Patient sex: M
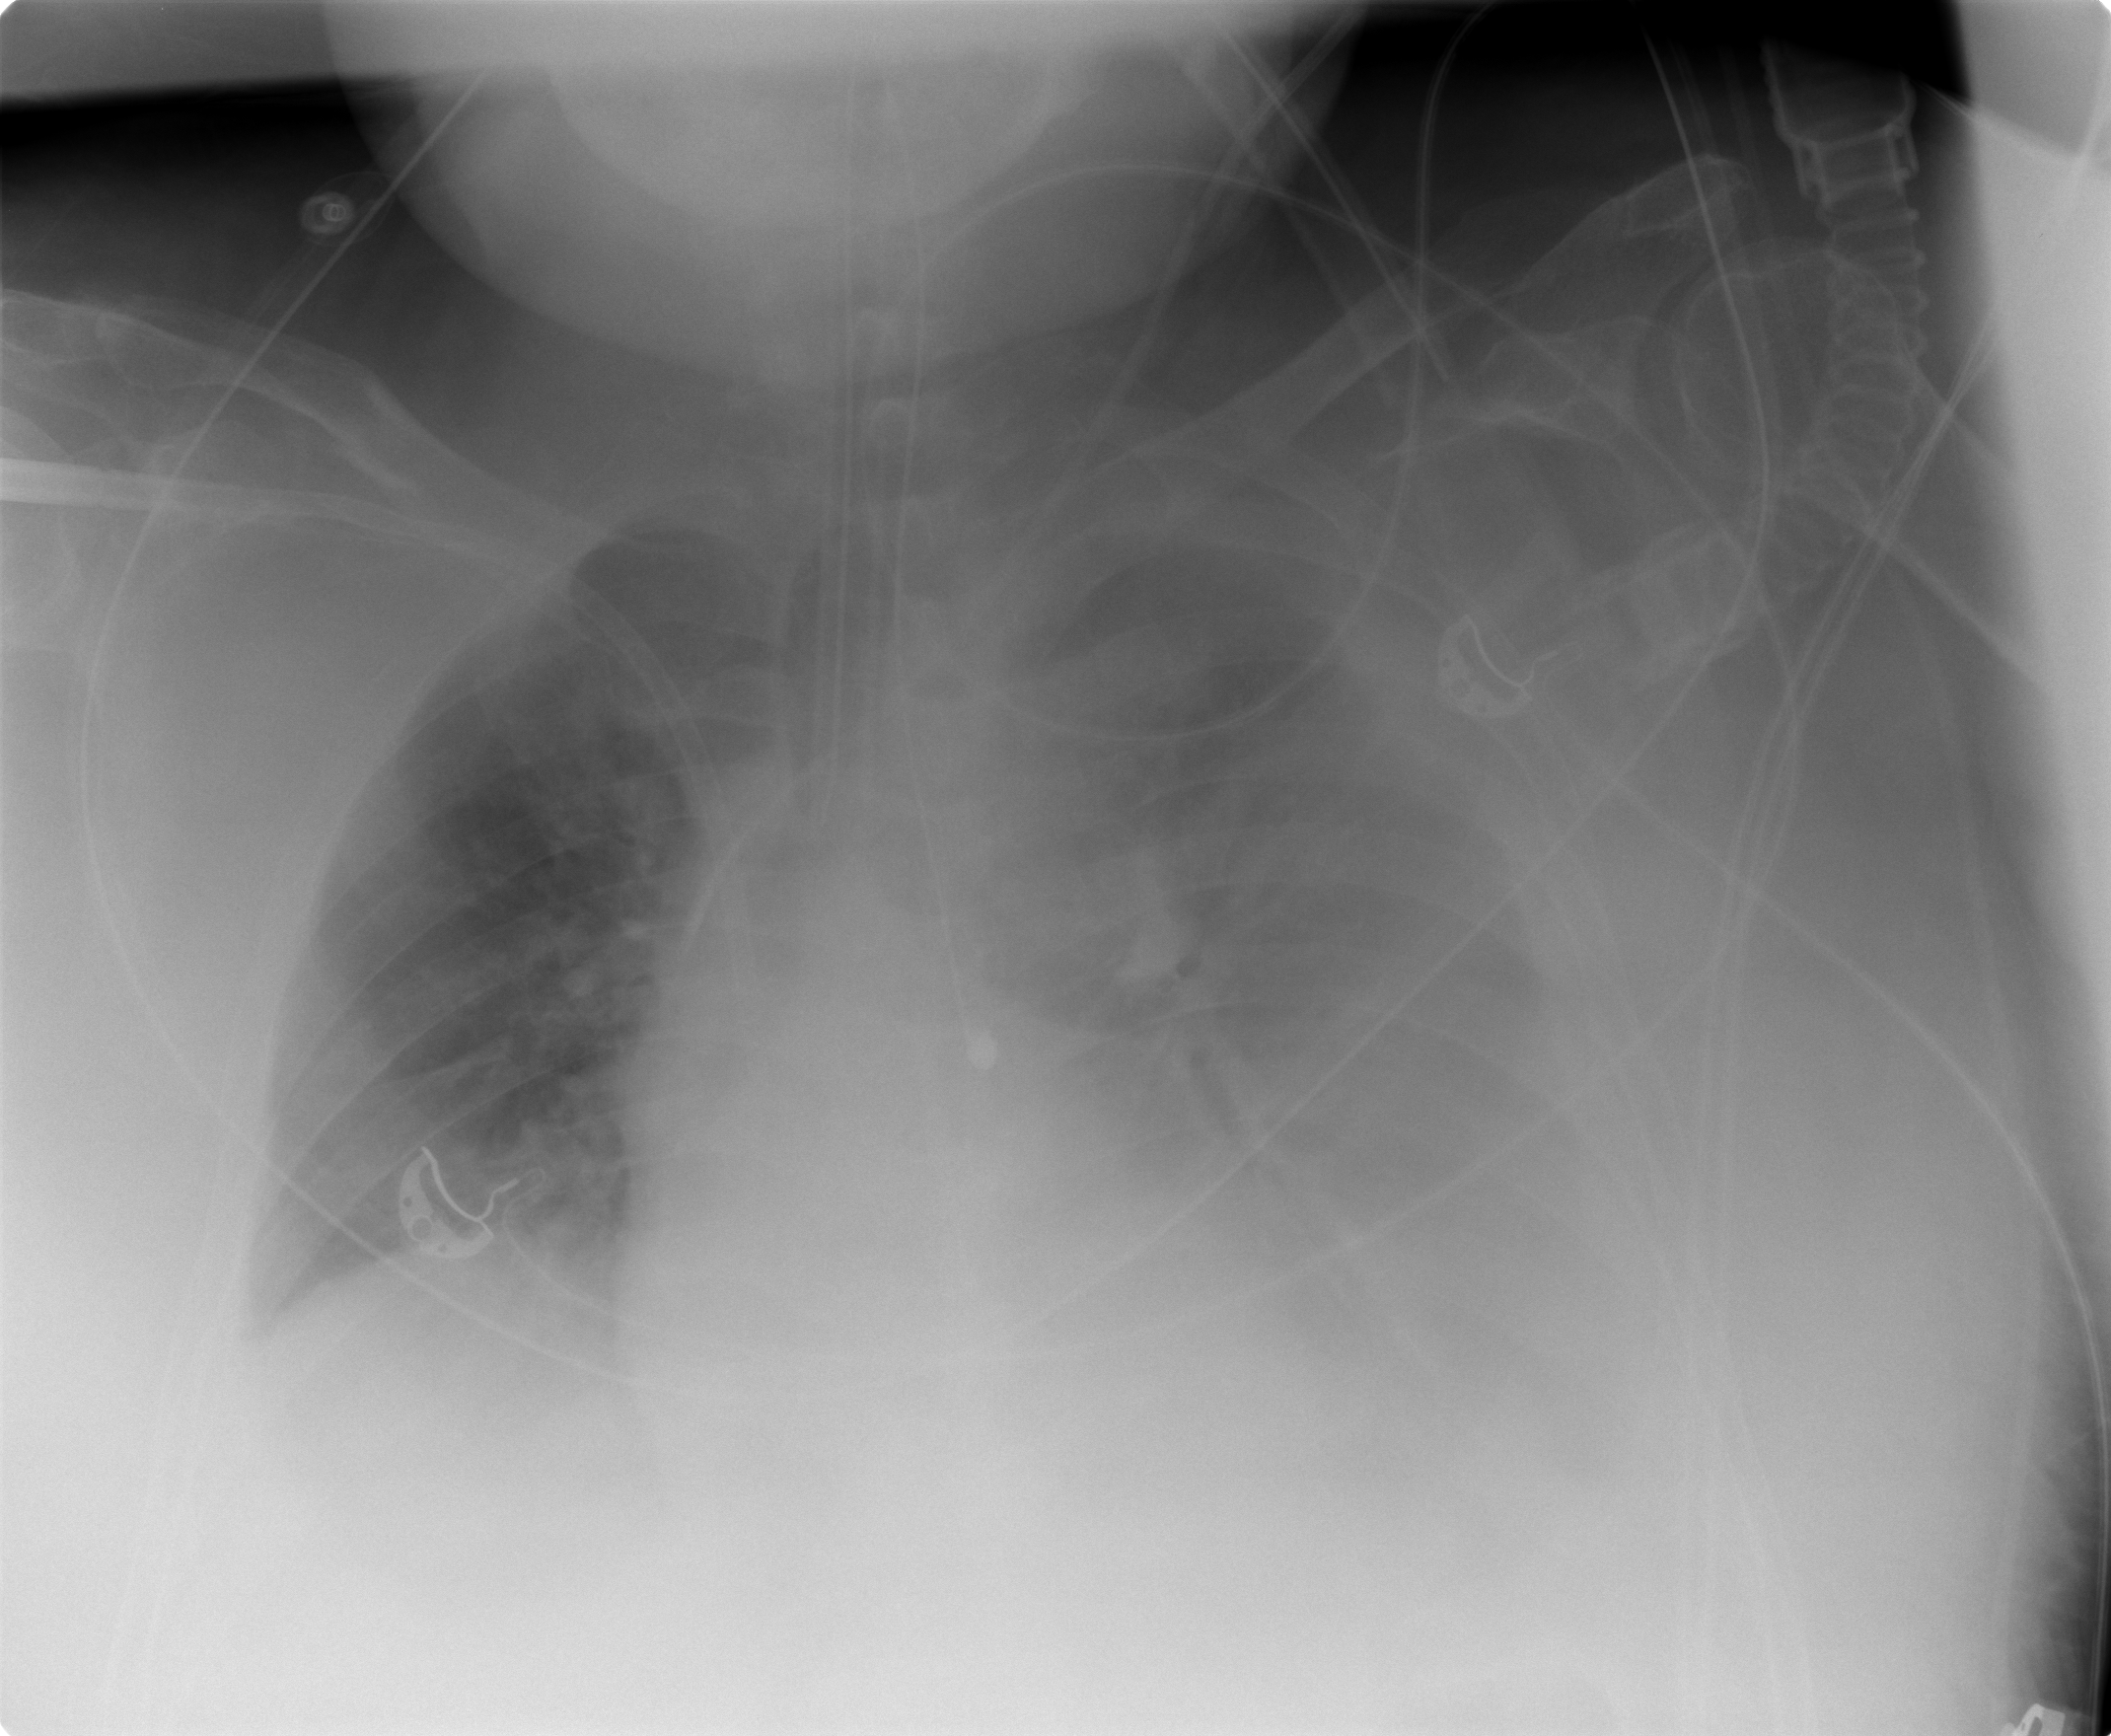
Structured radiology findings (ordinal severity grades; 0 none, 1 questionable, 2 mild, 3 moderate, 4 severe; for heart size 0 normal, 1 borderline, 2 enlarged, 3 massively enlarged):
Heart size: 0
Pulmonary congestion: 0
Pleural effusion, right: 0
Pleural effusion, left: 4
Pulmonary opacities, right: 0
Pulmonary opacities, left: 1
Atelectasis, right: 0
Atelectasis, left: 4